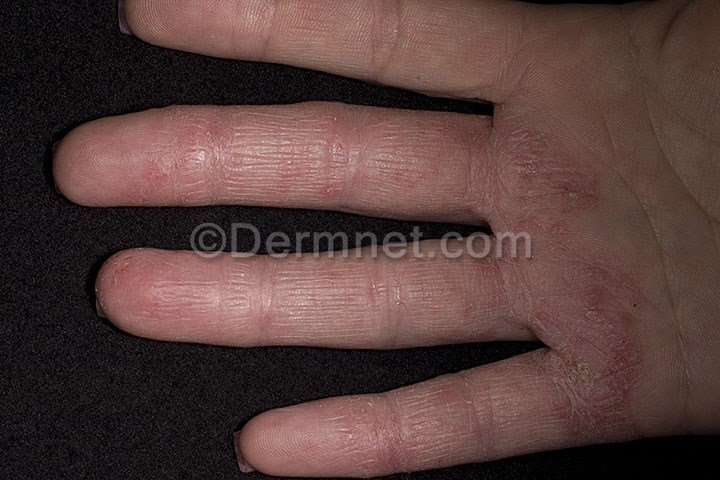
Disease: Eczema Photos